Question: Let me explain my problem,
in Pentaho Report Designer I want to build such a report, where I have one data set, i.e. one request to database
'''
SELECT code, name FROM EMPLOYEES
'''
and show result of this request not in the form of list, but put every result in appropriate place. i.e. like in below picture
Where field "code" is unique, just one result can be put into red label in picture.
How can I do this in Pentaho Report Designer?
I can solve this problem by creating 3 data set, for each of caption. But what if captions like this will be much more, creating requests for each of this caption will not be so effective.
Hope I could explain my question.
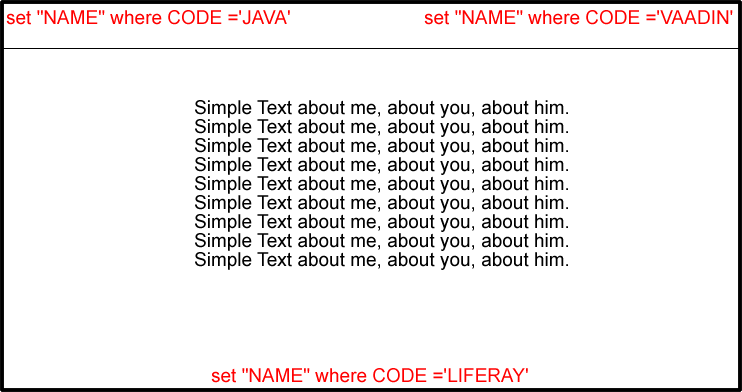
Answer: I don't know if I got it right, but If you want to use the values returned by your query, you could create a new formula called "your_formula":
'''
=MULTIVALUEQUERY("name_of_your_query")
'''
This will give you an array with the result of the query. Then you could use another formula to get the 1st result of the array. For example:
'''
=ARRAYLEFT([your_formula])
'''
and get the first result of your query. This way let you use your_formula as parameter. This means you can drag and drop it on your report and use it.
I hope it helps.
Regards,
Tatan.